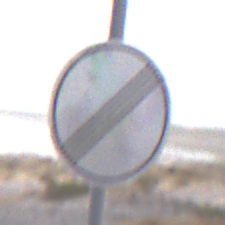
Verkehrszeichen: EndeSaemtlicherBegrenzungen
Umgebung: Outdoor, Nature
Tageszeit: Midday
Wetter: PartlyCloudy
Licht: Natural
Jahreszeit: NotSpecified
Kontrast: MediumContrast